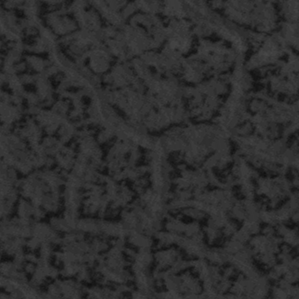
Label: frost